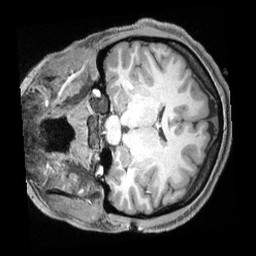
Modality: T1w
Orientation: coronal